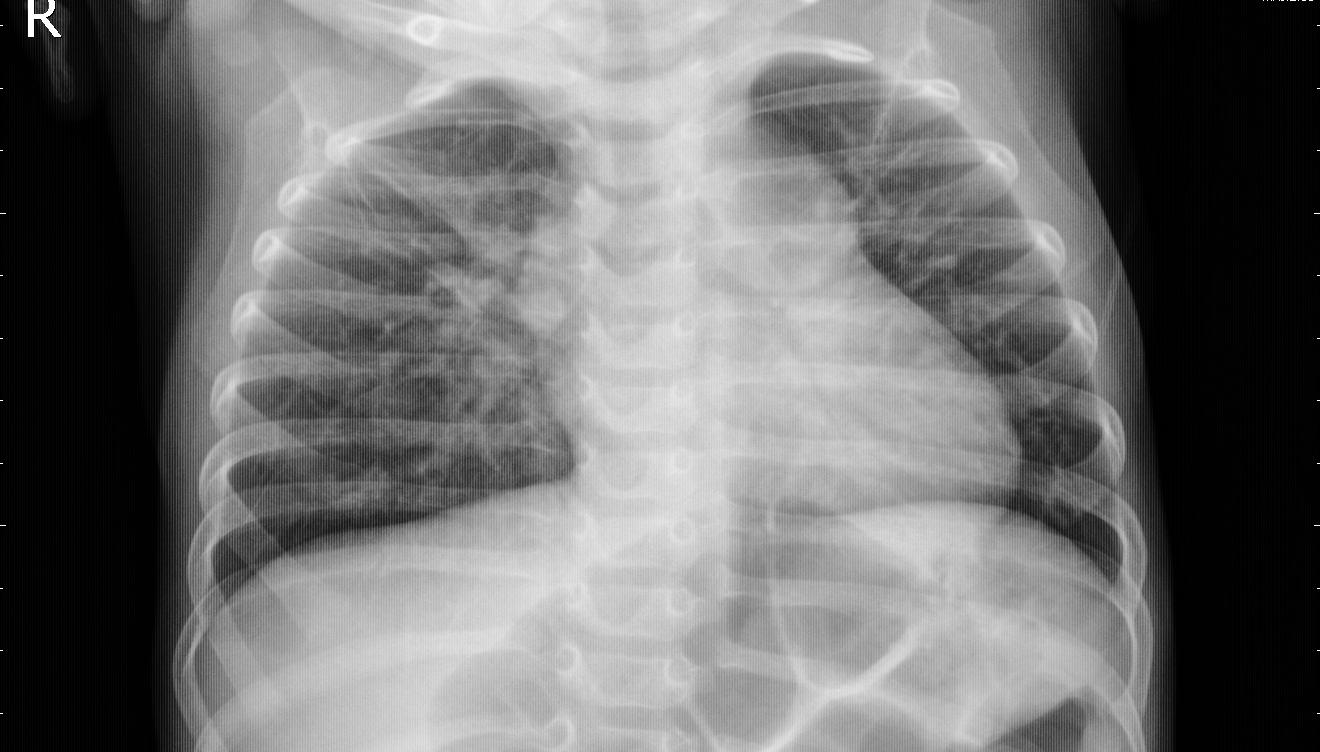
Diagnosis: PNEUMONIA